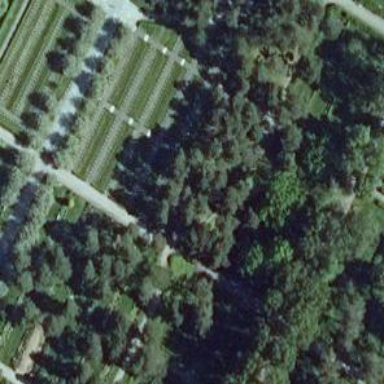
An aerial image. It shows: Memorial site with historic significance.